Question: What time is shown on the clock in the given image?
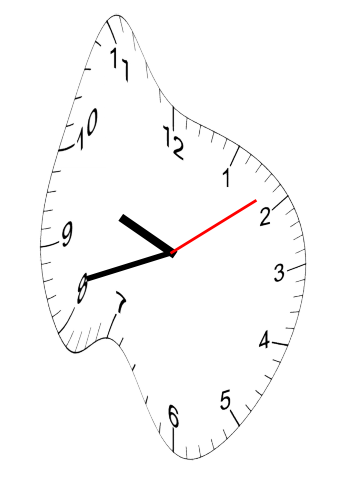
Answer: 09:42:09